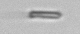
Label: fiber